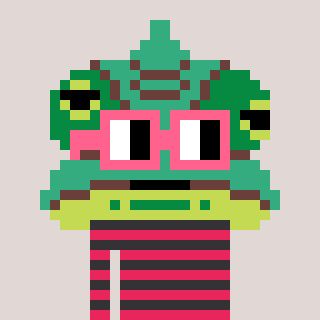
a pixel art character with square pink glasses, a chameleon-shaped head and a grayscale-colored body on a warm background